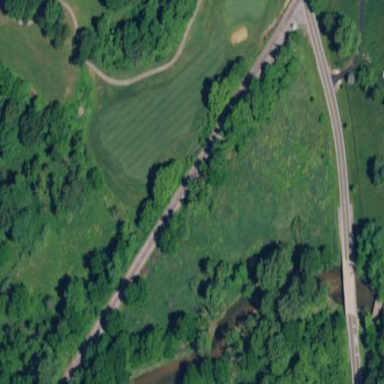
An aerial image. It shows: Grassy golf fairway.